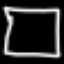
Label: square